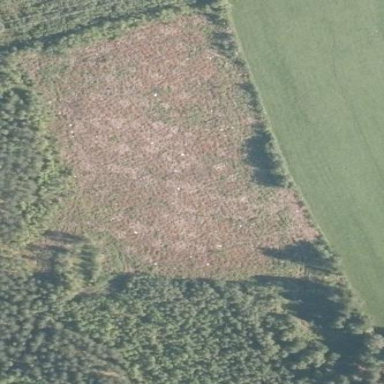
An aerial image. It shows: Clearcut area with scrub vegetation.